Question: I created a content script Chrome extension toolbar by following <URL>.
I'm now trying to get certain elements to overlay on the rest of the page, but currently they are only showing within the iframe.
For instance, an icon is clicked and shows a notification panel/tooltip. As you can see, it is cut off by the edge of the iframe:

Is there a way to change the CSS of the panel to hover on top of the rest of the page despite being in a separate iframe?
BTW, I made the height of the toolbar 143px, instead of the 43px you might expect of a toolbar, just so the issue would be more apparent.
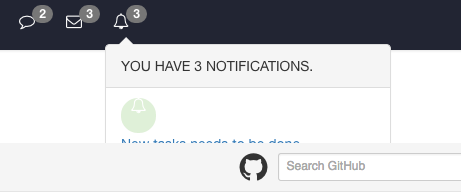
Answer: No, I'm fairly sure you can't do that with an 'iframe'-based approach. That beats the purpose of 'iframe' content isolation - imagine the <URL> possibilites!
You will need to inject your UI into the document itself.
You probably went with an iframe-based approach because of possible clashes with the page's own CSS, for example. Thankfully, there's a modern tool to help with this - <URL>.